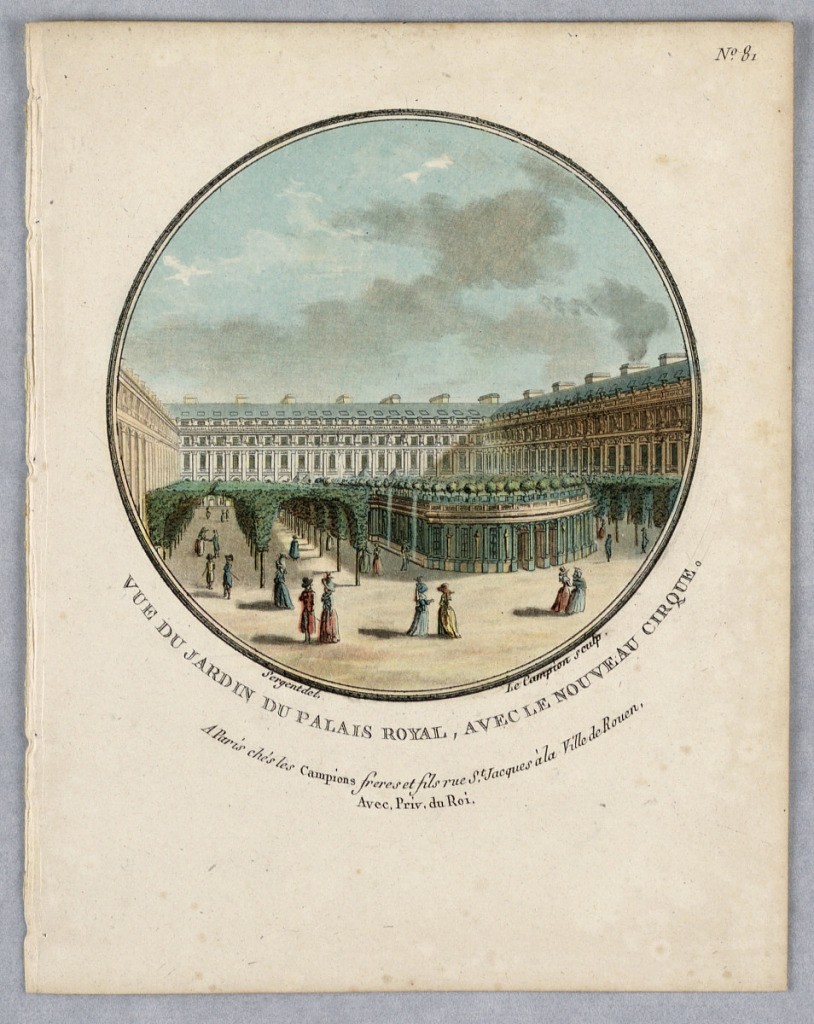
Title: Garden of the Palais Royal, Plate 81 from "Vues Pittoresques des Principaux Édifices de Paris"
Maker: Les Campion Frères, Paris, France
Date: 1792
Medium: Engraving and brush and watercolors on paper
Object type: Print
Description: Title, artists' and publisher's names below.